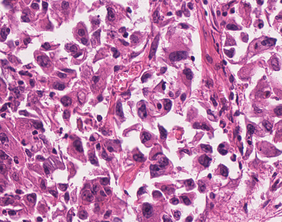
Tumor epithelial tissue: yes
Tumor-associated stroma tissue: yes
Normal tissue: no